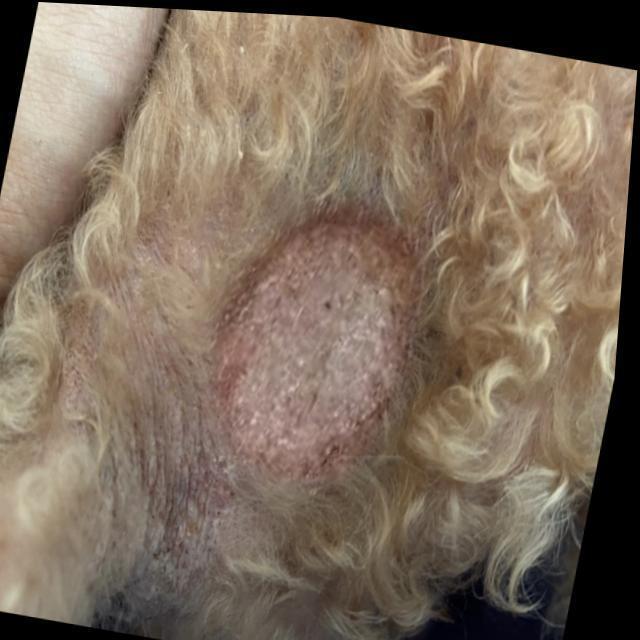
Canine ringworm (Dermatophytosis) — fungal infection caused by Microsporum or Trichophyton. Presents with circular alopecia, scaling, crusting, and broken hairs.